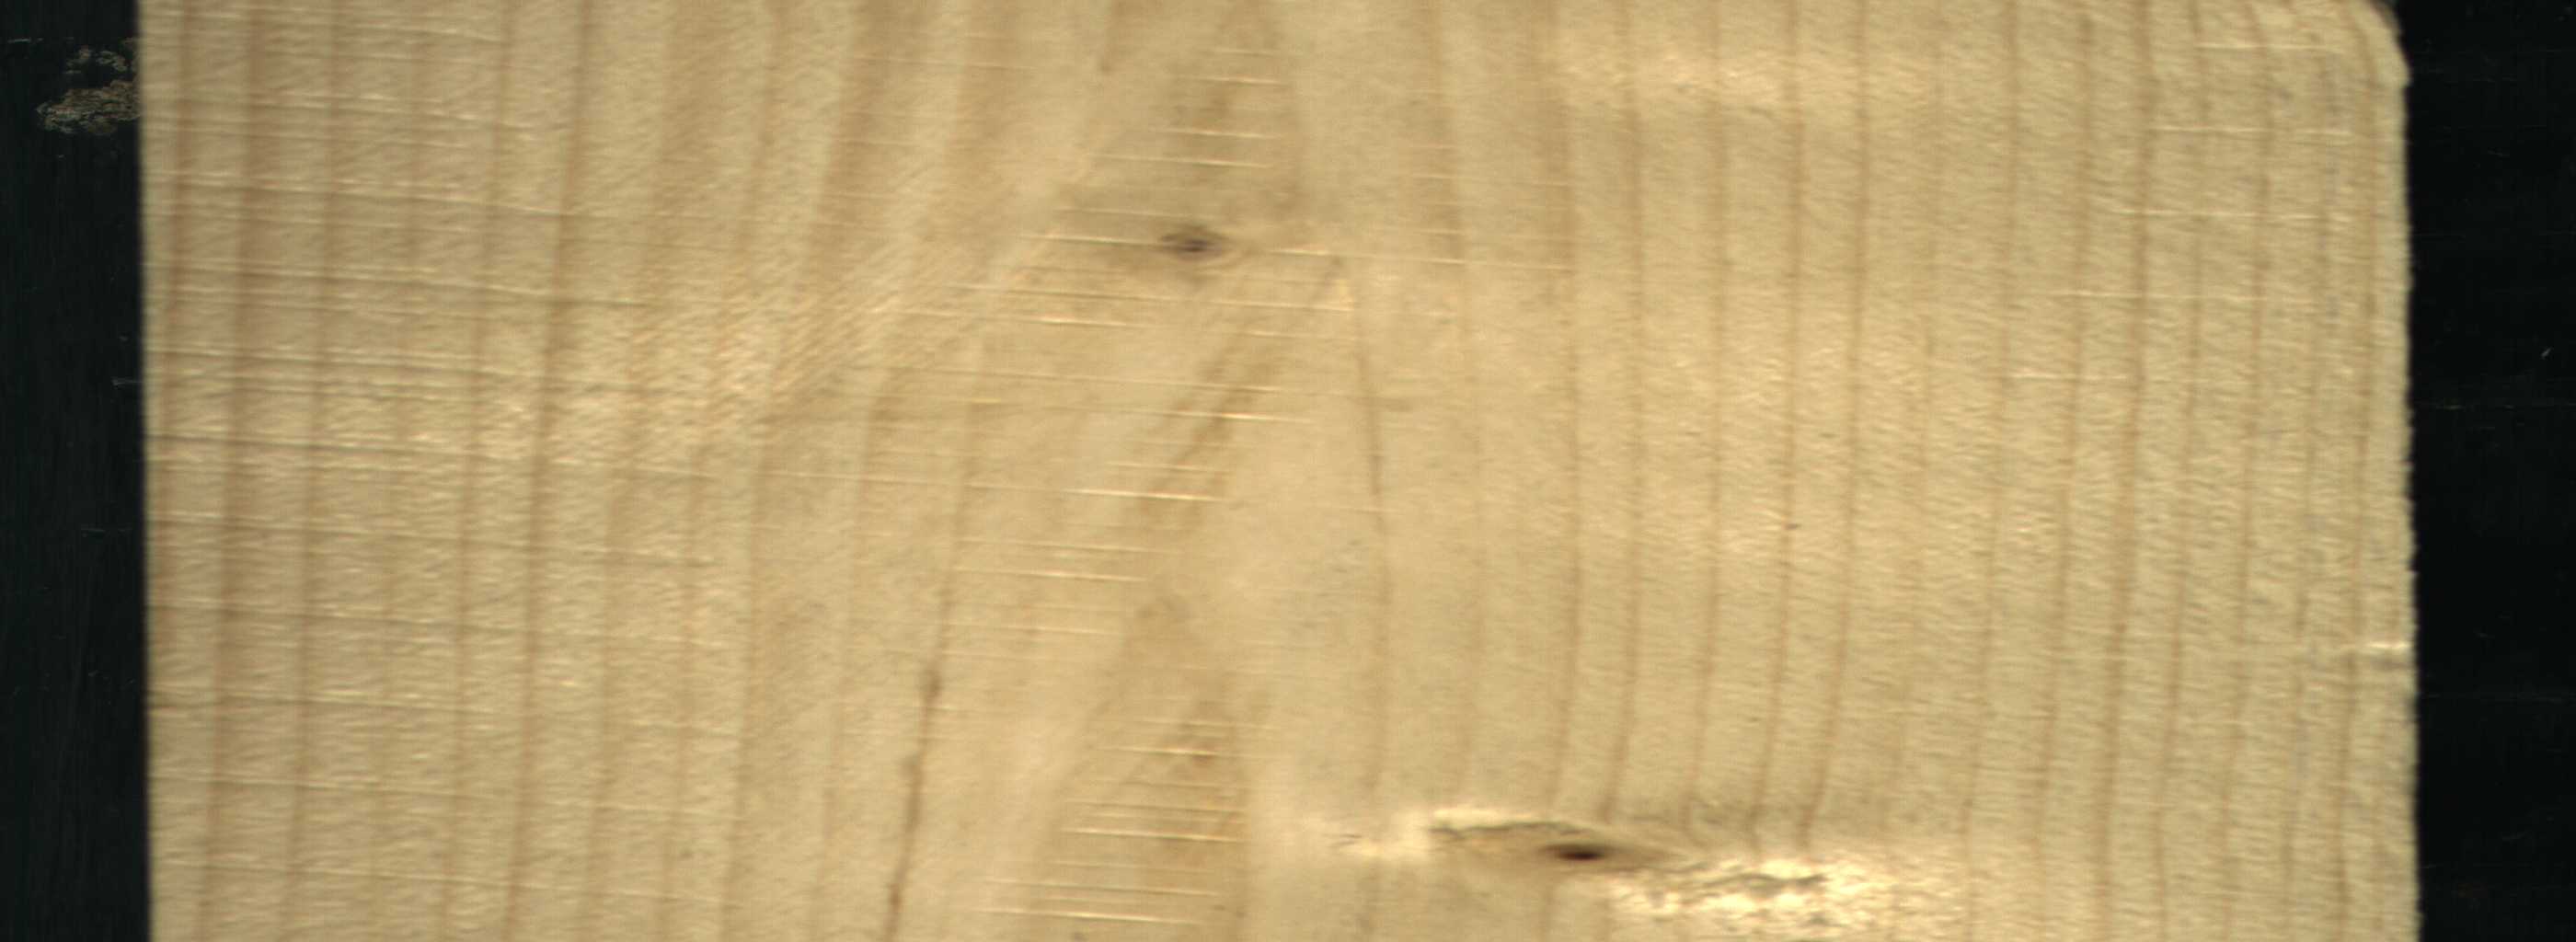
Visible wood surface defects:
Live_Knot
Live_Knot